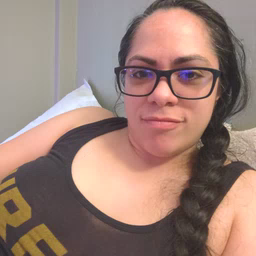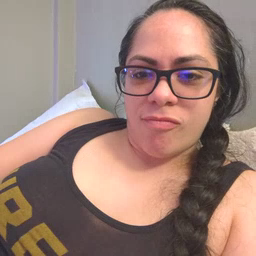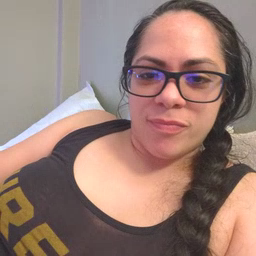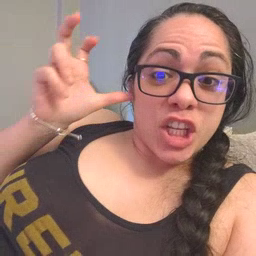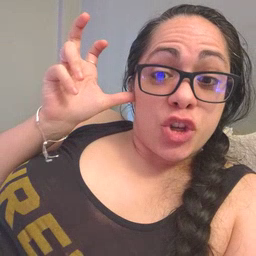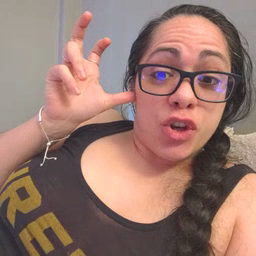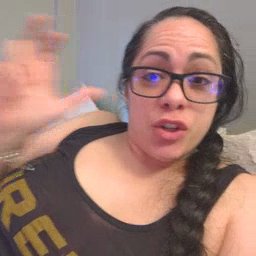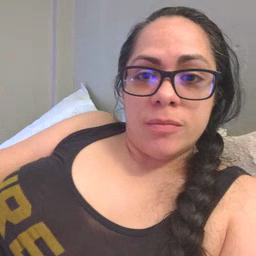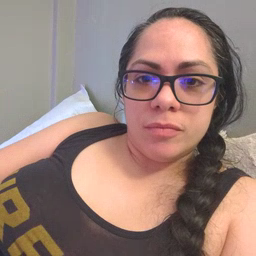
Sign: hear